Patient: sex M, age 61
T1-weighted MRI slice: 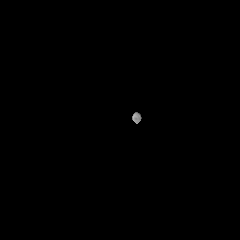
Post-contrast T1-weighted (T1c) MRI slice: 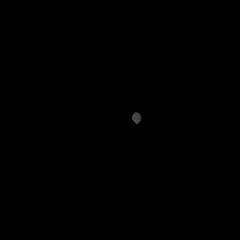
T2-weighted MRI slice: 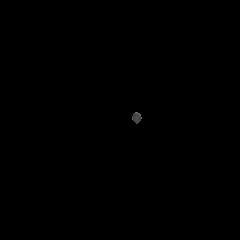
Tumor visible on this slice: no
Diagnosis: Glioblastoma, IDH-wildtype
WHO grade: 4